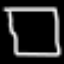
Label: square